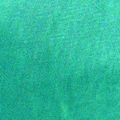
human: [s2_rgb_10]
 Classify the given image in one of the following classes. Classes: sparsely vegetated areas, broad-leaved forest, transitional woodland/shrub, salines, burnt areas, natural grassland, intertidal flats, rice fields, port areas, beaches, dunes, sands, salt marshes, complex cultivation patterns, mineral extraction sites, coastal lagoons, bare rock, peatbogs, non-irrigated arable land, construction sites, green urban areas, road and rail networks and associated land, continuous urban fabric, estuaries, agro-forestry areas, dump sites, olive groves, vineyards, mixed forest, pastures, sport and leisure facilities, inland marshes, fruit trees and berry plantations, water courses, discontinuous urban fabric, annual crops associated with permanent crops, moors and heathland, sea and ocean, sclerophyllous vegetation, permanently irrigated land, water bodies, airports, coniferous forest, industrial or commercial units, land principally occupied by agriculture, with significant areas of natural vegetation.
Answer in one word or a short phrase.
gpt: sea and ocean